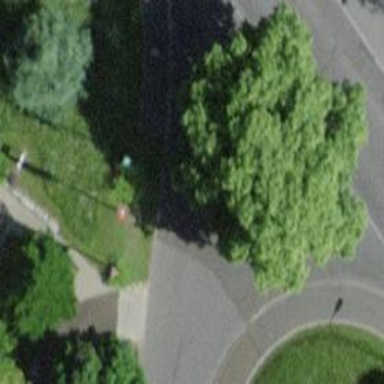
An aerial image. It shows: Residential road with asphalt surface and sidewalk on the left side.